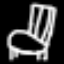
Label: chair